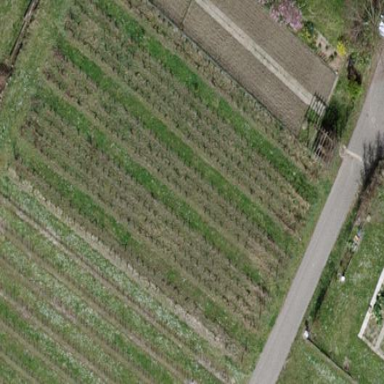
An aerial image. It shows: Vineyard with grape crops.